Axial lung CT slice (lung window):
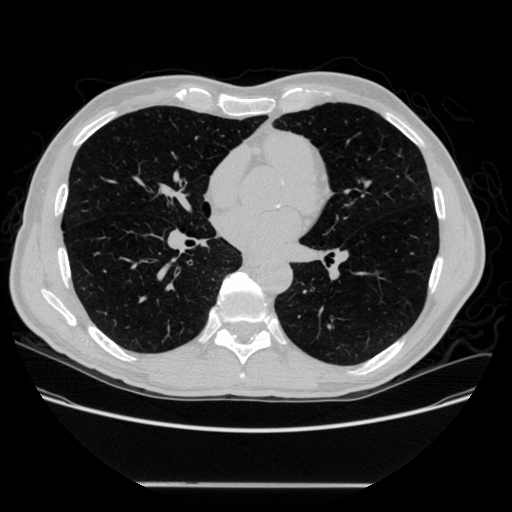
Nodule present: no